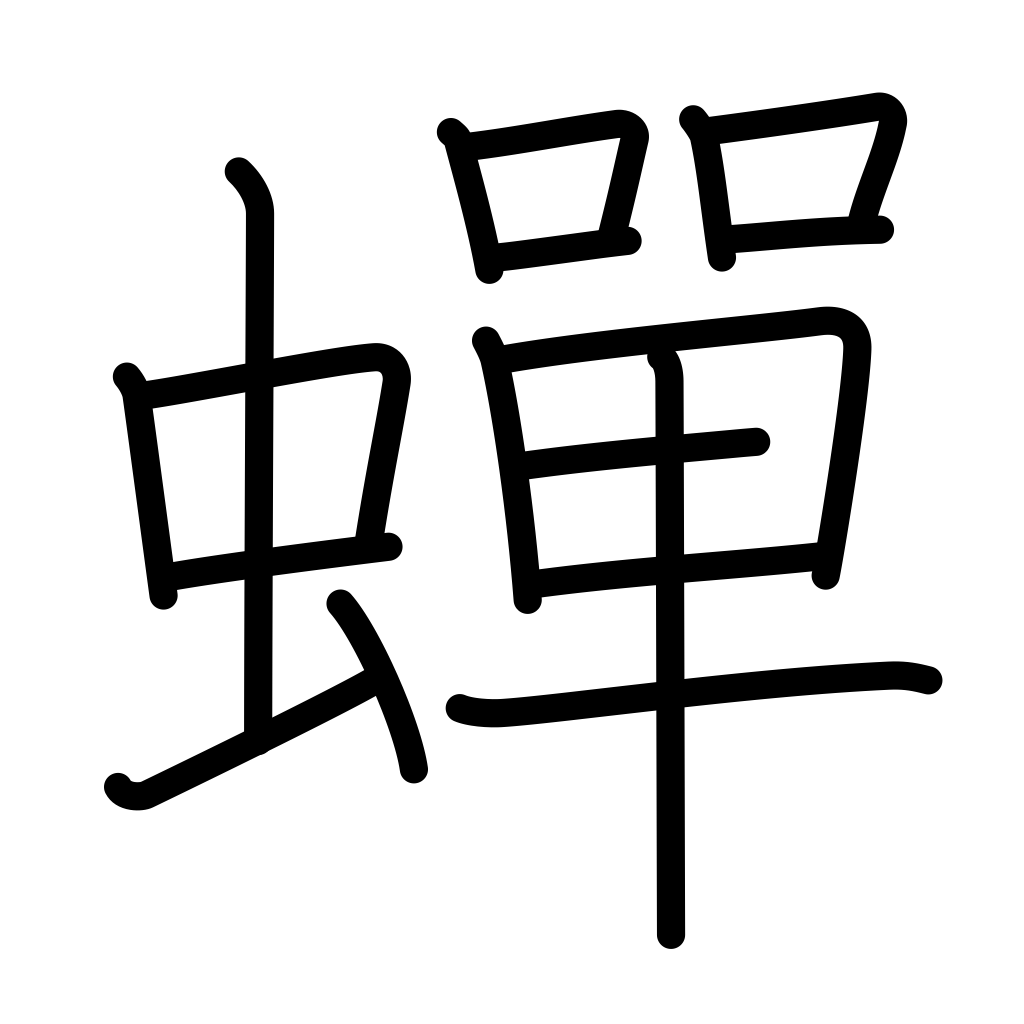
Meaning: cicada, continuous